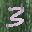
Label: 3